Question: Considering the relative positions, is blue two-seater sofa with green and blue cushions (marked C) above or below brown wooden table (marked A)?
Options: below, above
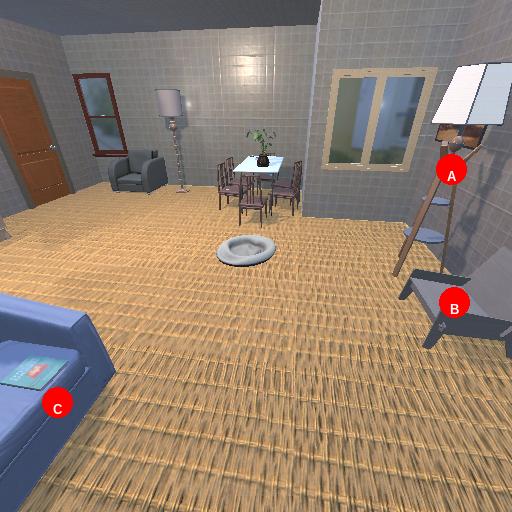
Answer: below